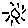
Label: sun